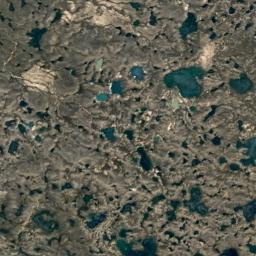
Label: wetland